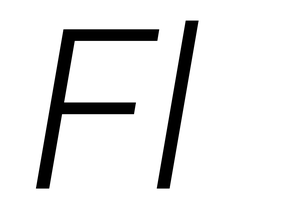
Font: Roboto-Italic_Light_Italic